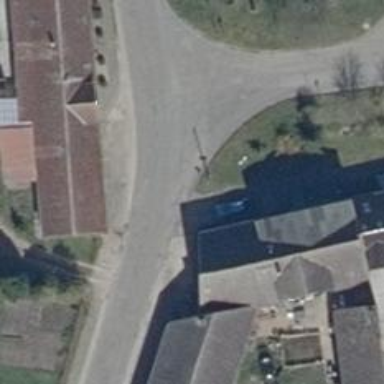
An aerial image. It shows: Tertiary road with asphalt surface.